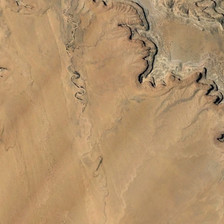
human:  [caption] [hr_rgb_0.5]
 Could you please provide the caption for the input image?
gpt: the undee desert is surrounded by the tortuous rocks .

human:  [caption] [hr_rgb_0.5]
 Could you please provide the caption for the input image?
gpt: there is a dry river with jagged edges on the desert .

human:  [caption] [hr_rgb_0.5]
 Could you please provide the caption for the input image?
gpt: there is a tiny crystal clear pond in this white desert with some circles .

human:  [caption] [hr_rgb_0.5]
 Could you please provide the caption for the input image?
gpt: an irregularly shaped hill stands in this desert .

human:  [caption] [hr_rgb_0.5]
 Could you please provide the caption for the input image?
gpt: some irregular curves are in a piece of yellow desert .